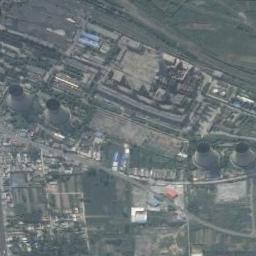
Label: thermal_power_station